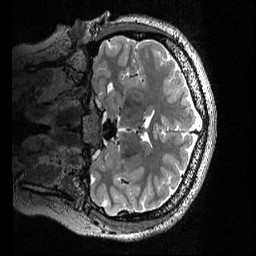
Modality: T2w
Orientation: coronal
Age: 22
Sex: female
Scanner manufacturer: siemens
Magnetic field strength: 3 T
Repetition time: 3.2 s
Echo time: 0.56 s